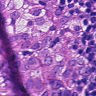
Metastatic tissue present: yes